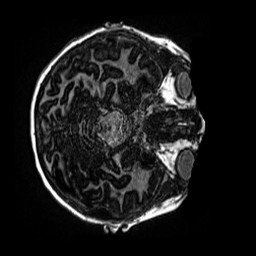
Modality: MP2RAGE
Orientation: axial
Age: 9
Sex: female
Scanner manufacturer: siemens
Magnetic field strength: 3 T
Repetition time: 4 s
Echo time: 0.00299 s